一年级 · 计数
按照鞋跟的高度分，可以分为（）类。

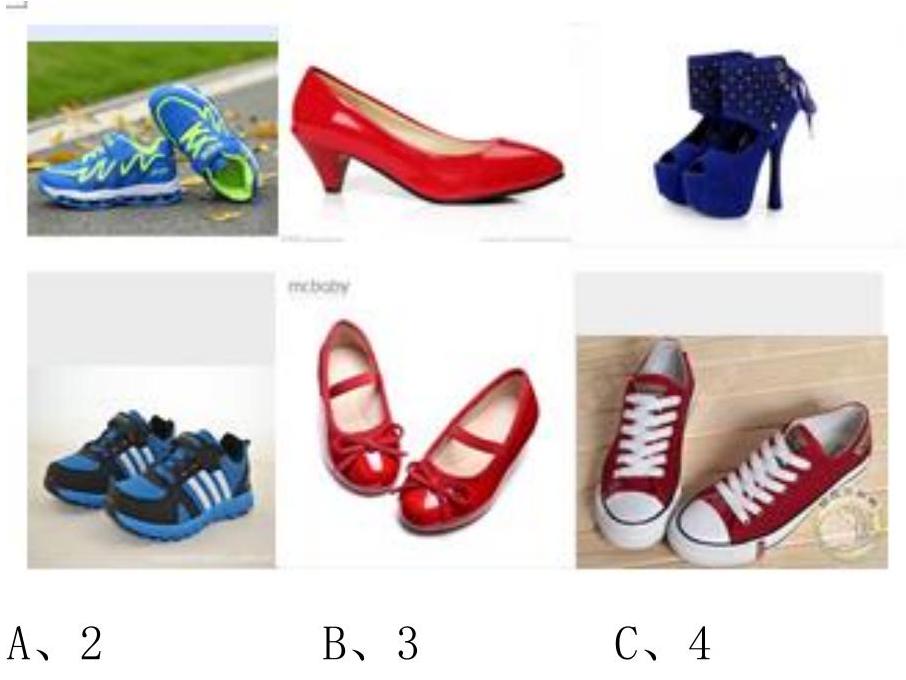
A、 2

B、 3

C、 4

答案: A
解析: A; 按鞋跟的高度, 可以分为高跟鞋和平跟鞋两类。